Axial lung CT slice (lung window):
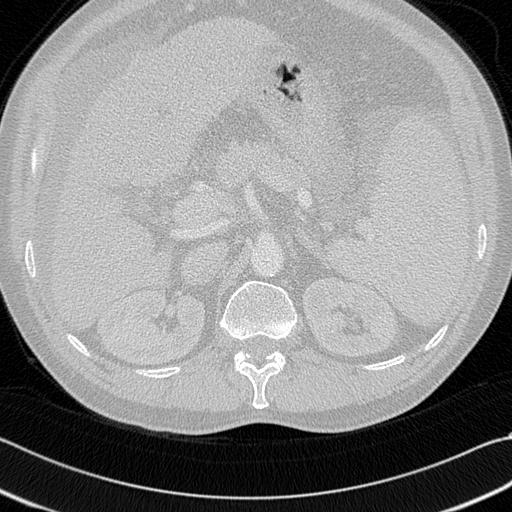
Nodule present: no